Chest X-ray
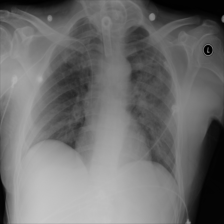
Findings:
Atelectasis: negative
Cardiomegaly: negative
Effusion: negative
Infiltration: positive
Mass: negative
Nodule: negative
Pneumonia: negative
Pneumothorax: negative
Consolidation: negative
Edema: negative
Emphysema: negative
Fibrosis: negative
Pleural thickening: negative
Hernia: negative